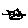
Label: cat